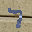
Label: 7